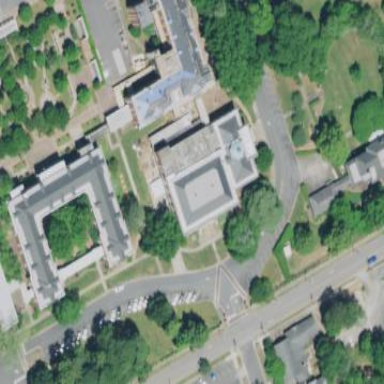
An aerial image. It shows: University building.